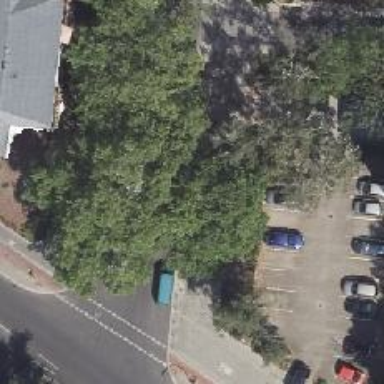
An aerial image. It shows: Deciduous broadleaved tree.